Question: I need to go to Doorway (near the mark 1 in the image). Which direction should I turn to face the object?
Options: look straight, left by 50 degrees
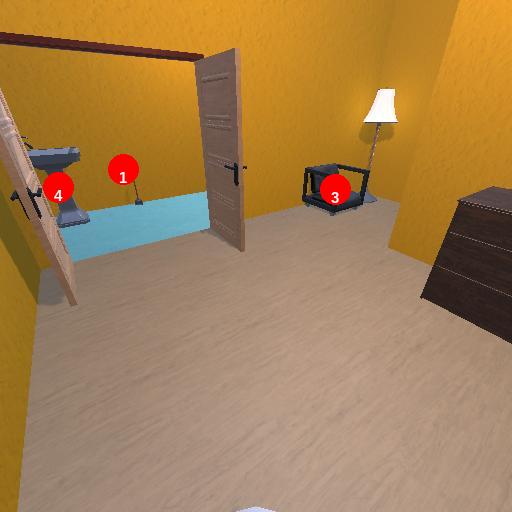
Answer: look straight